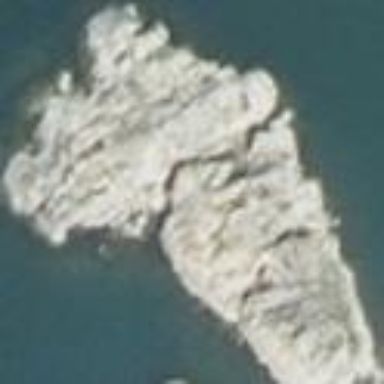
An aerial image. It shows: Islet located along the natural coastline.